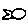
Label: fish